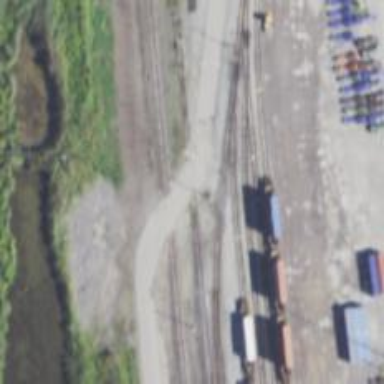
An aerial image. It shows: Railway yard.